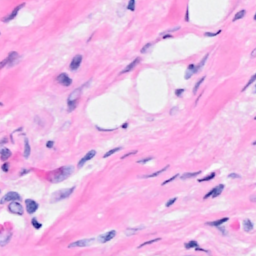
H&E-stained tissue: Breast